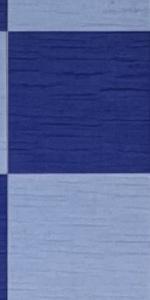
Label: Empty